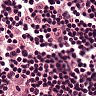
Metastatic tissue present: no